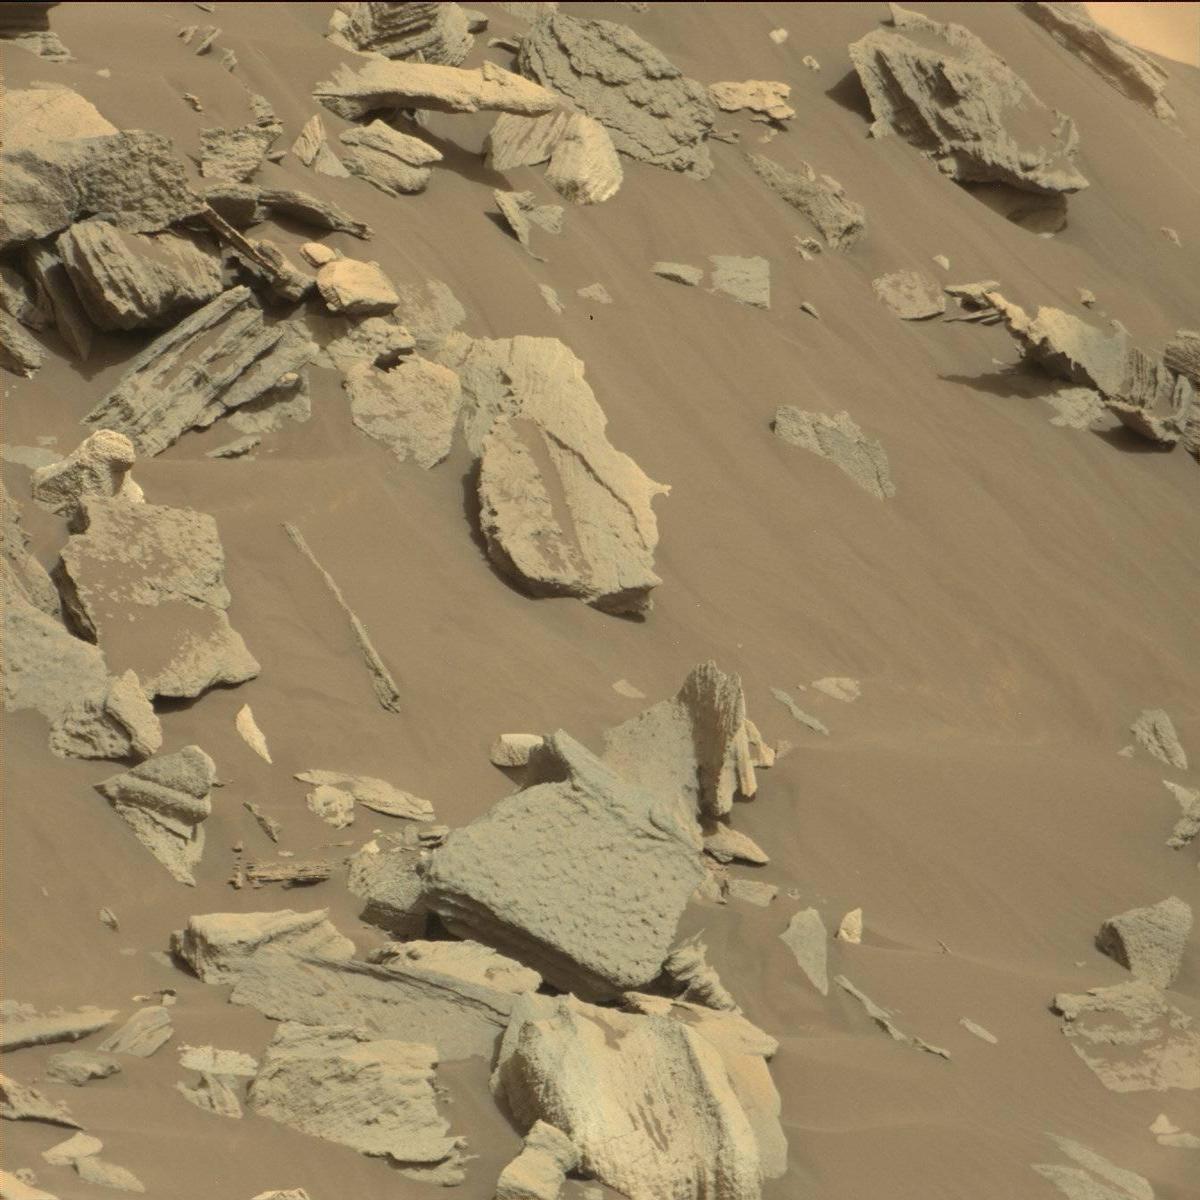
Terrain classes present: Bedrock, Sand / Soil, Sky